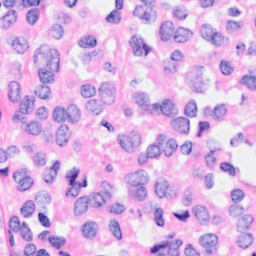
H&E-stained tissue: Breast